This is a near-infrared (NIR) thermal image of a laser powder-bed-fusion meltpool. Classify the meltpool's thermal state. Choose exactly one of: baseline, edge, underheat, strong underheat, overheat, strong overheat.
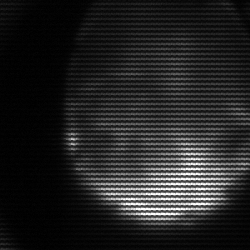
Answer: edge